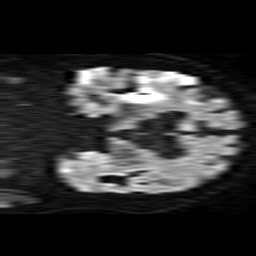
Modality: TRACE
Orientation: coronal
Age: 75
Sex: male
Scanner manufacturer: philips
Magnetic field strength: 1.5 T
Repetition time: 3.879 s
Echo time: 0.09873 s